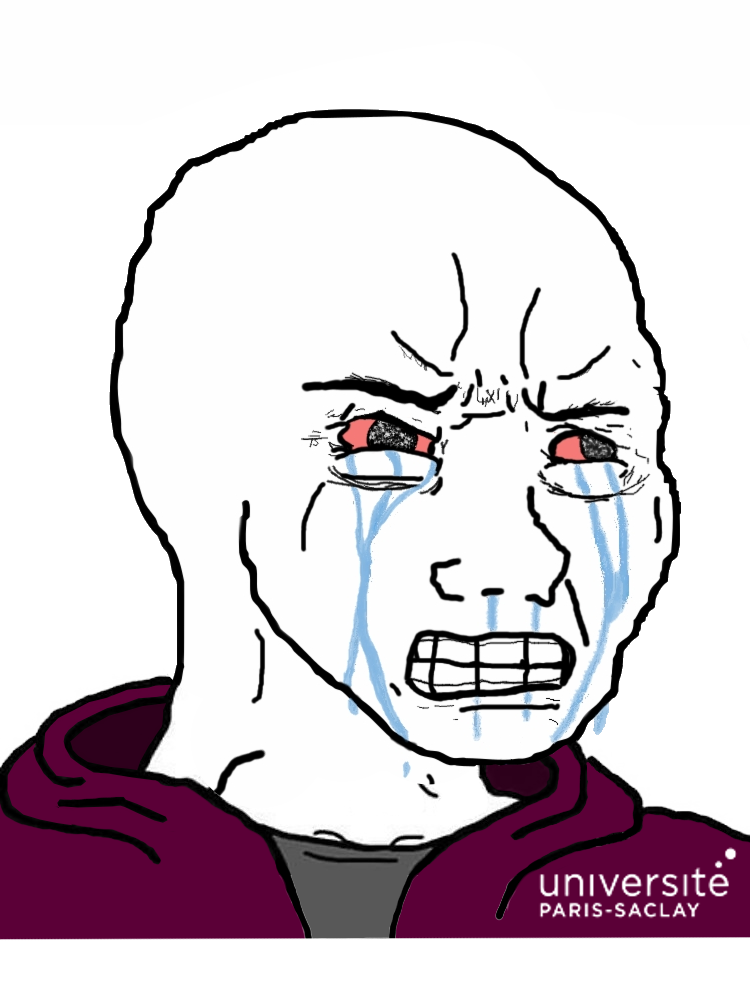
Label: 5_Crying_Wojak